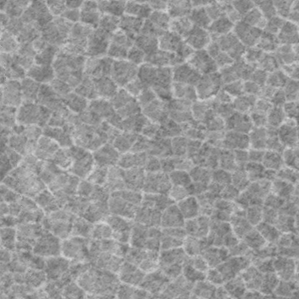
Label: frost